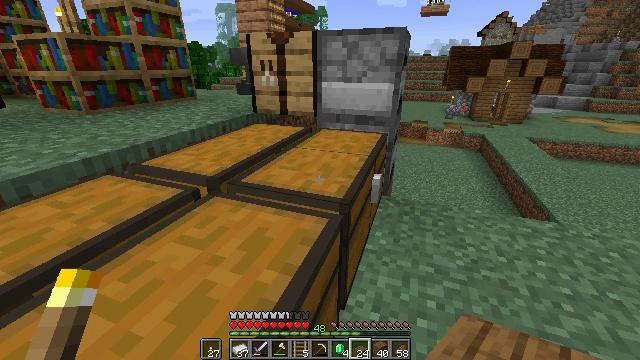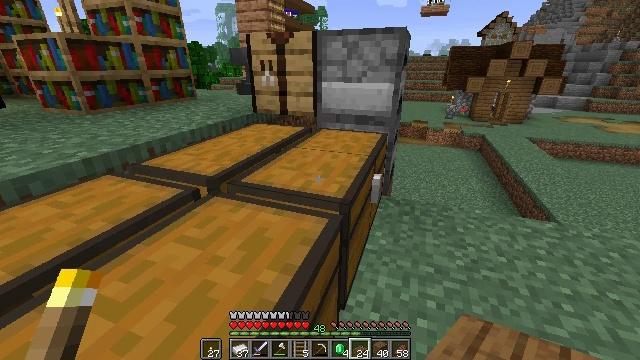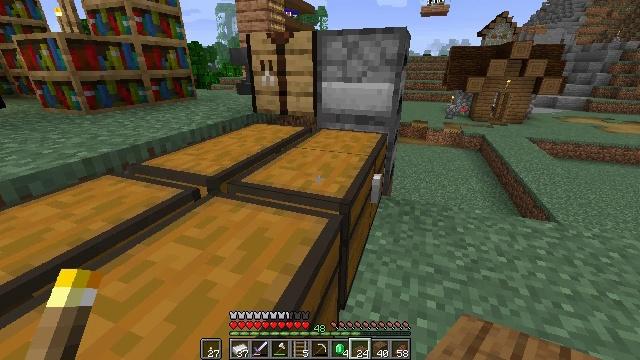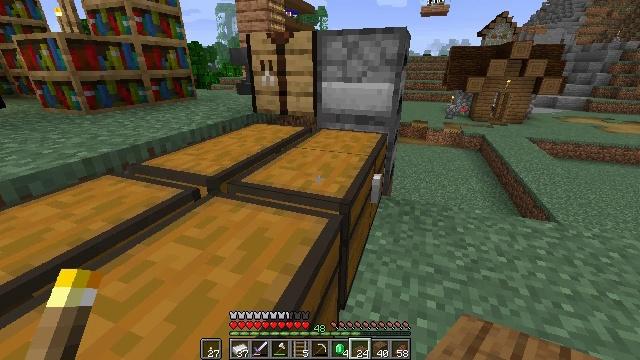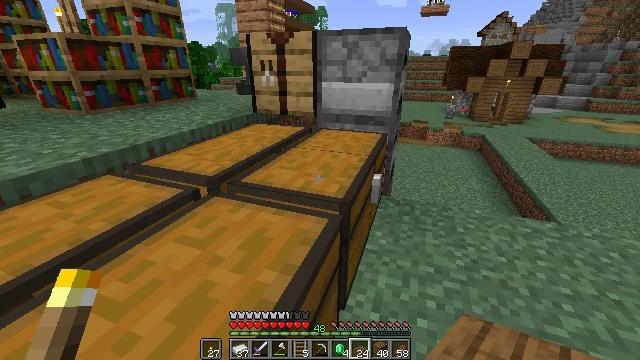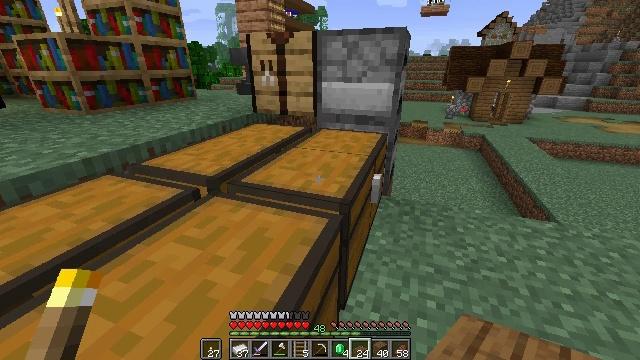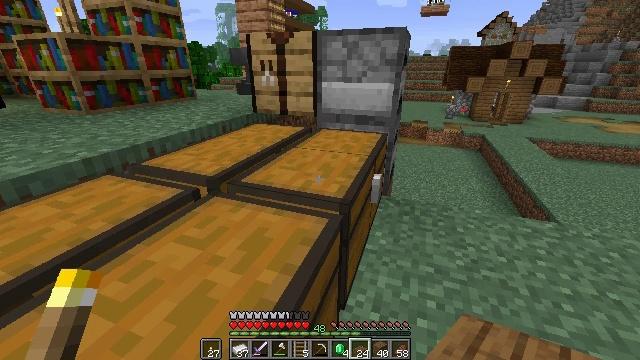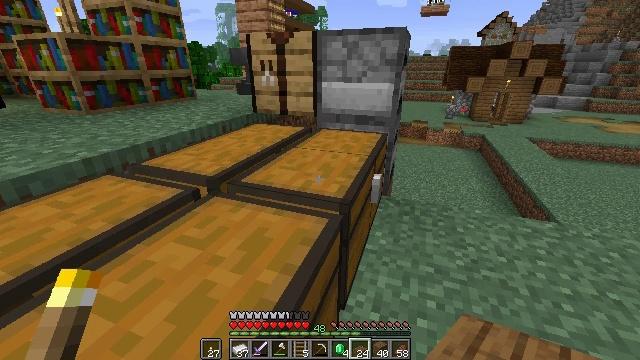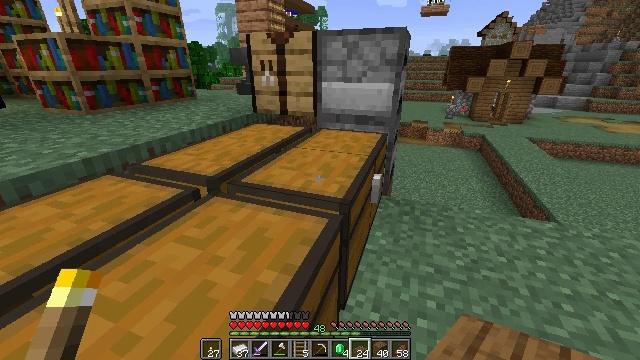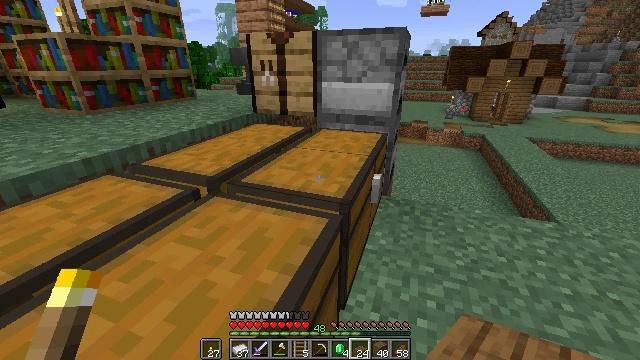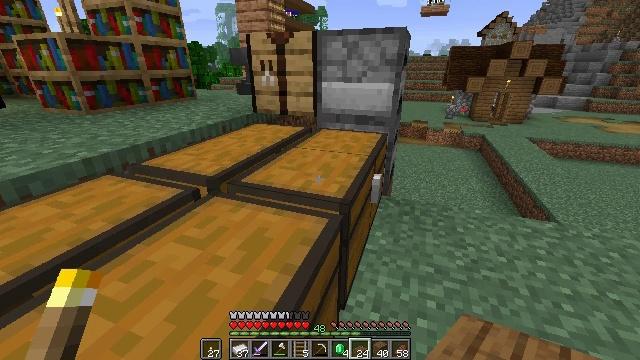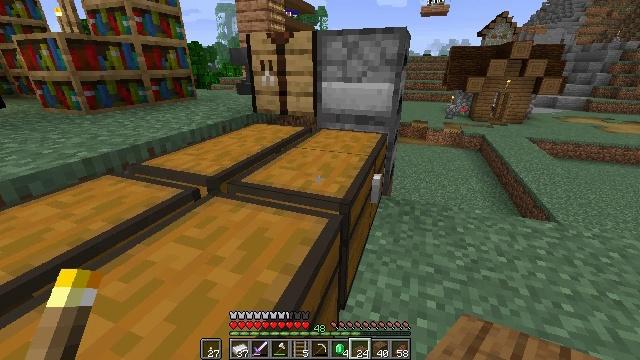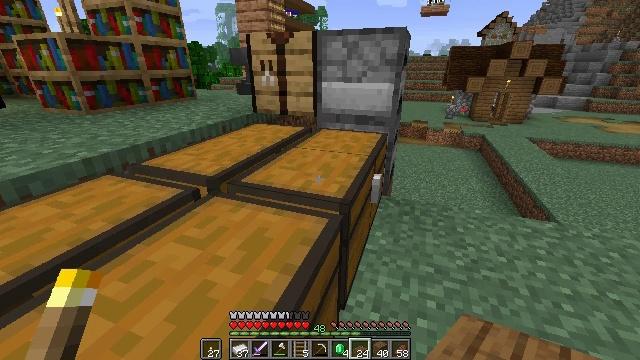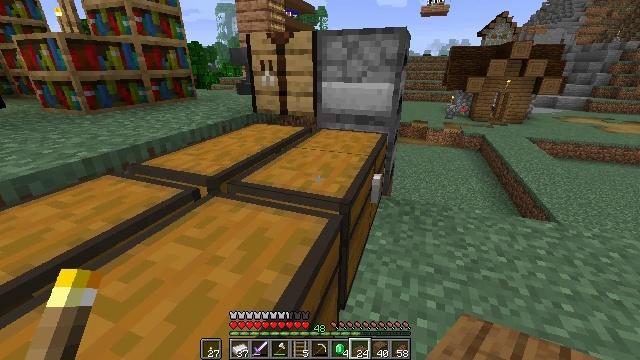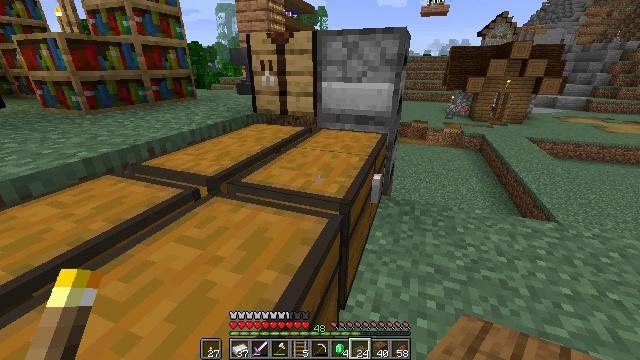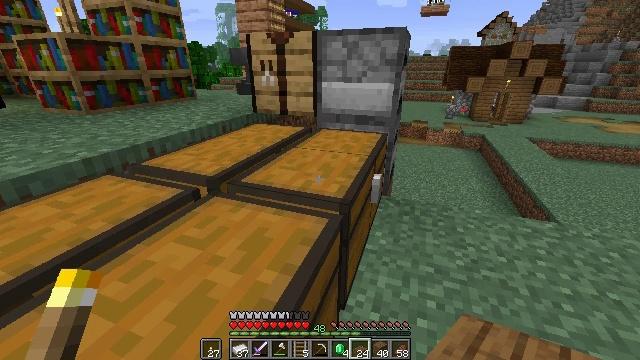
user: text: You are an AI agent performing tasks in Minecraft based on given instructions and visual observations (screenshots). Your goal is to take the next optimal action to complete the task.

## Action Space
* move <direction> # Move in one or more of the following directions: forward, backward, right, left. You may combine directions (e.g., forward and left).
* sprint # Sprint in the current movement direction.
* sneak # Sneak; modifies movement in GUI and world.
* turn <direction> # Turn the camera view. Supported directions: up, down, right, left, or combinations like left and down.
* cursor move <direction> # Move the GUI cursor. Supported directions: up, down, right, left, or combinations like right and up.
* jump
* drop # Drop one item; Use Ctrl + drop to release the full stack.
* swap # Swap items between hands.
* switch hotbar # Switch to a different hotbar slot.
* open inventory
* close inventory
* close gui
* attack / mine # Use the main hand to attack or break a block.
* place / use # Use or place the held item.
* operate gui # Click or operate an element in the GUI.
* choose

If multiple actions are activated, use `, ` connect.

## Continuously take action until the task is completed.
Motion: motion action
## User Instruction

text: Remove a spruce slab from the inventory.
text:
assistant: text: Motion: no_op
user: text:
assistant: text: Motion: no_op
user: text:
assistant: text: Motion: no_op
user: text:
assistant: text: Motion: no_op
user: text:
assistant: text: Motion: no_op
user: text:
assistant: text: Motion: no_op
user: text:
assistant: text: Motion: no_op
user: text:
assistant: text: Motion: no_op
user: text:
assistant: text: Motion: no_op
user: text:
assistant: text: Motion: no_op
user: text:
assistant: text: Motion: no_op
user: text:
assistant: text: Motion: no_op
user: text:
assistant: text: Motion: no_op
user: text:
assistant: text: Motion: no_op
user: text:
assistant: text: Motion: no_op
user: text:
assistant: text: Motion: no_op
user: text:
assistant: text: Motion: no_op
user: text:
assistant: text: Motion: no_op
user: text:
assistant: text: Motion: no_op
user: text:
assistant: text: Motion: no_op
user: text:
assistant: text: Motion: no_op
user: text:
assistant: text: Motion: no_op
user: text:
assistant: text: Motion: no_op
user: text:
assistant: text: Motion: no_op
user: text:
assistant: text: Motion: no_op
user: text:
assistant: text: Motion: no_op
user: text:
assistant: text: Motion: no_op
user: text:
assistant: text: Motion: no_op
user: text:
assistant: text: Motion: no_op
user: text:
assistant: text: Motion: no_op